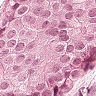
Metastatic tissue present: yes